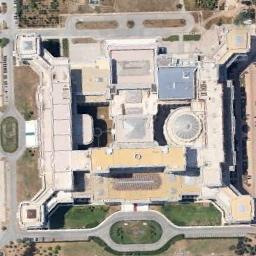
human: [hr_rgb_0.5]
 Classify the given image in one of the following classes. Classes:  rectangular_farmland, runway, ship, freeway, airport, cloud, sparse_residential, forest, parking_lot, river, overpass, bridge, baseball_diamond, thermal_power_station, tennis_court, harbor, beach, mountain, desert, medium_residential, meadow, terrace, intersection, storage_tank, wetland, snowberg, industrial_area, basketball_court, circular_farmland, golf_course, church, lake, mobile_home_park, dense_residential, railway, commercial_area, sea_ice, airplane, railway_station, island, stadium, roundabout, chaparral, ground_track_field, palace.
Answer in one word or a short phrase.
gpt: palace